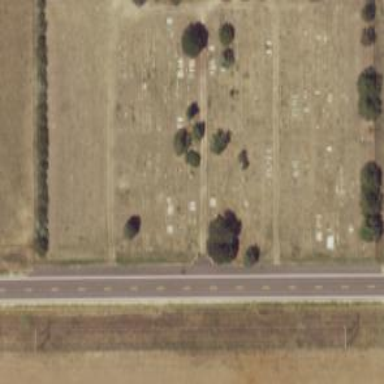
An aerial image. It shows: Cemetery.